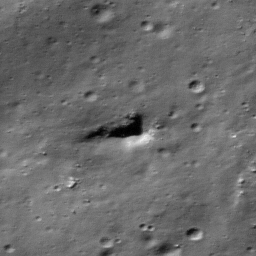
Pit: Rutherfurd 3
Host crater: Rutherfurd
Host type: impact_melt
Lunar coordinates: latitude -60.775, longitude 348.208